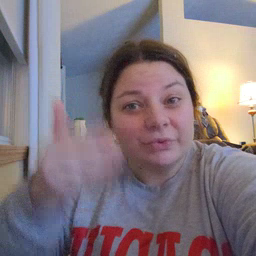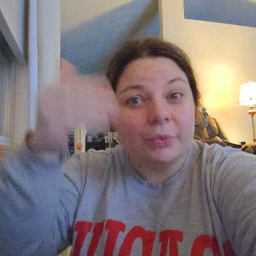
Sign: glasswindow